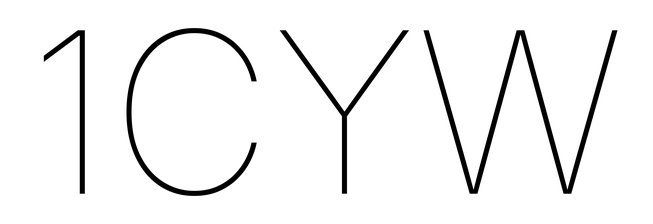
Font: Inter_Thin